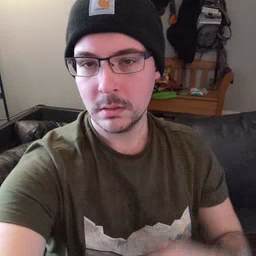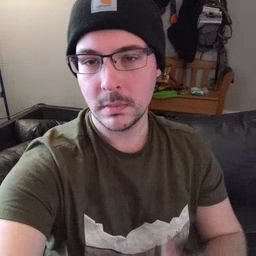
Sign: later